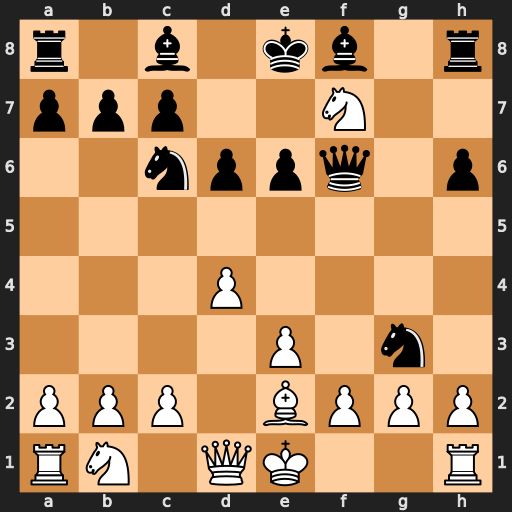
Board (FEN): r1b1kb1r/ppp2N2/2nppq1p/8/3P4/4P1n1/PPP1BPPP/RN1QK2R
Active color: w
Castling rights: KQkq
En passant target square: -
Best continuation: fxg3 Kxf7 Rf1